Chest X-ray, PA view. Patient: 47 years old, sex F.
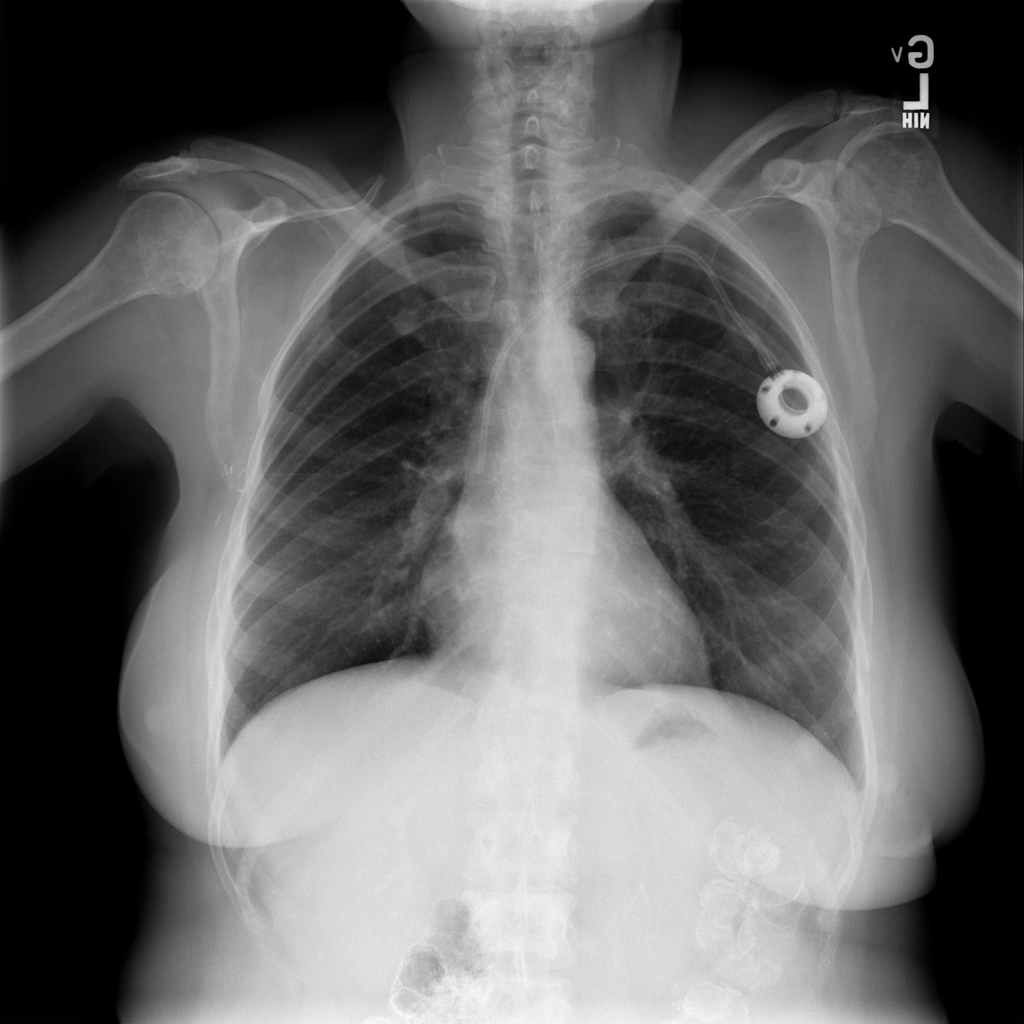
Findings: No Finding